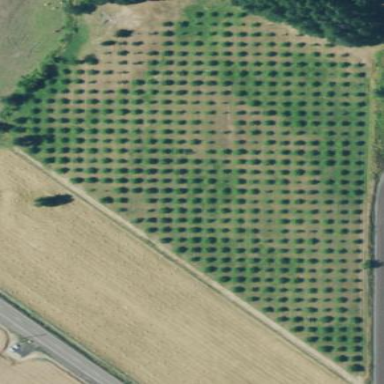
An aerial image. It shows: Orchard.